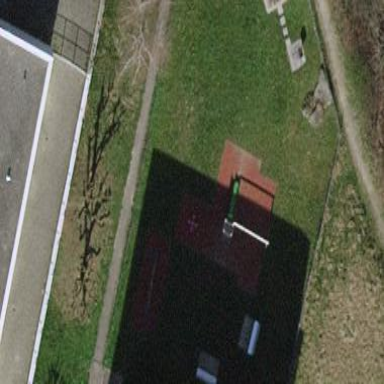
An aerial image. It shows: Playground area for leisure land.